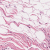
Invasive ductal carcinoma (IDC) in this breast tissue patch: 0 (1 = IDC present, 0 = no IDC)